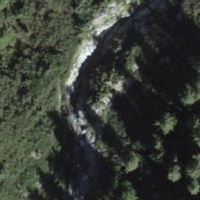
EUNIS habitat code: 44
Species observed at this site:
Crocallis elinguaria